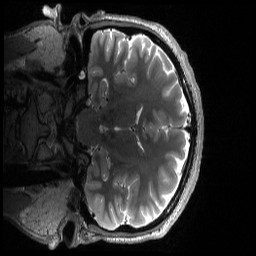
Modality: T2w
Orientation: coronal
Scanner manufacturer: siemens
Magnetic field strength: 3 T
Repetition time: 3.2 s
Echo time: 0.563 s